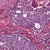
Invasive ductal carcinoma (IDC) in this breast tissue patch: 0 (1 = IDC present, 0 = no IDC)